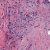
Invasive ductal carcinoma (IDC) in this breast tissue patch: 1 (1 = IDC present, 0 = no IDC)